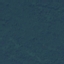
Label: Forest